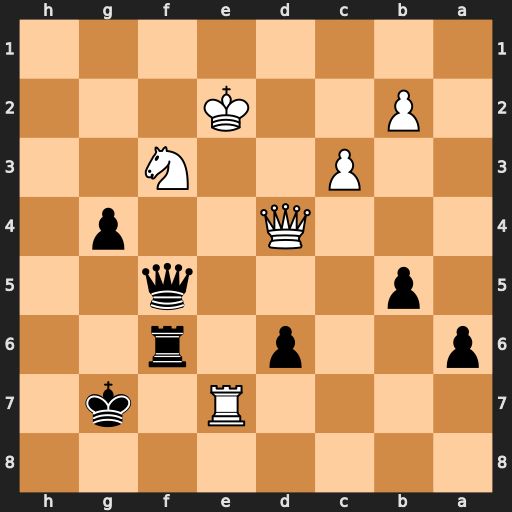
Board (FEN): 8/4R1k1/p2p1r2/1p3q2/3Q2p1/2P2N2/1P2K3/8
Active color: b
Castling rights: -
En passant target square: -
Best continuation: Kf8 Qxf6+ Qxf6